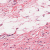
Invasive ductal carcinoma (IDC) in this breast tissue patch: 0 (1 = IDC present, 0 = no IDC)